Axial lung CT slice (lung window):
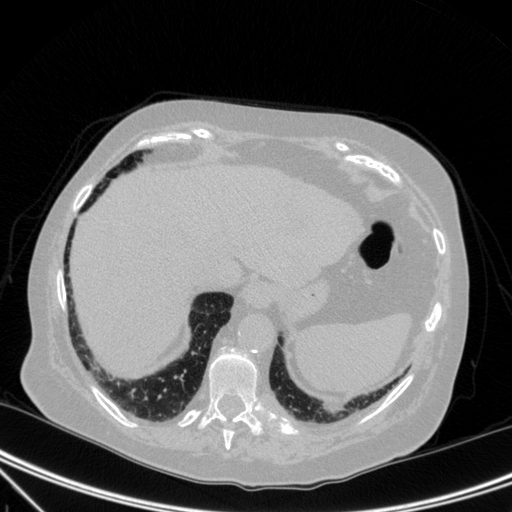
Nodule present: no